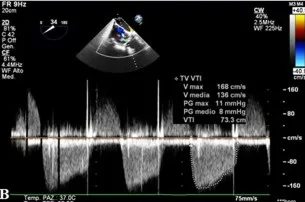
Stenosis.
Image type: radiology (ultrasound)